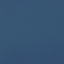
Label: SeaLake